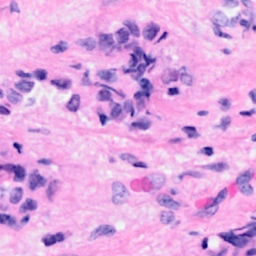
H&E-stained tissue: Breast